Question: So I go back to my view controller from my skscene using the following <URL> from a previous question I have asked. But now since ios8 I now get an error saying. Has anyone else dealt with this since the release of ios8 how did they fix it?
'''
'NSInvalidArgumentException', reason: '-[TCAMyScene setDelegate:]: unrecognized selector sent to instance 0x79485190'
'''
Now from this answer <URL> I have tried changing
'''
theScene.delegate = self;
'''
to..
'''
[(TCAMyScene *)theScene setDelegate:self];
'''
but I still get the same error.
This is the warning im getting..

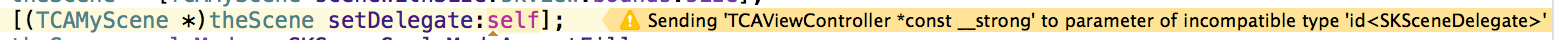
Answer: The assignment statement should be
'''
((TCAMyScene)theScene).myDelegate = self;
'''
or
'''
[(TCAMyScene)theScene setMyDelegate:self];
'''
if you changed the 'delegate' to 'myDelegate',